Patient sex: M
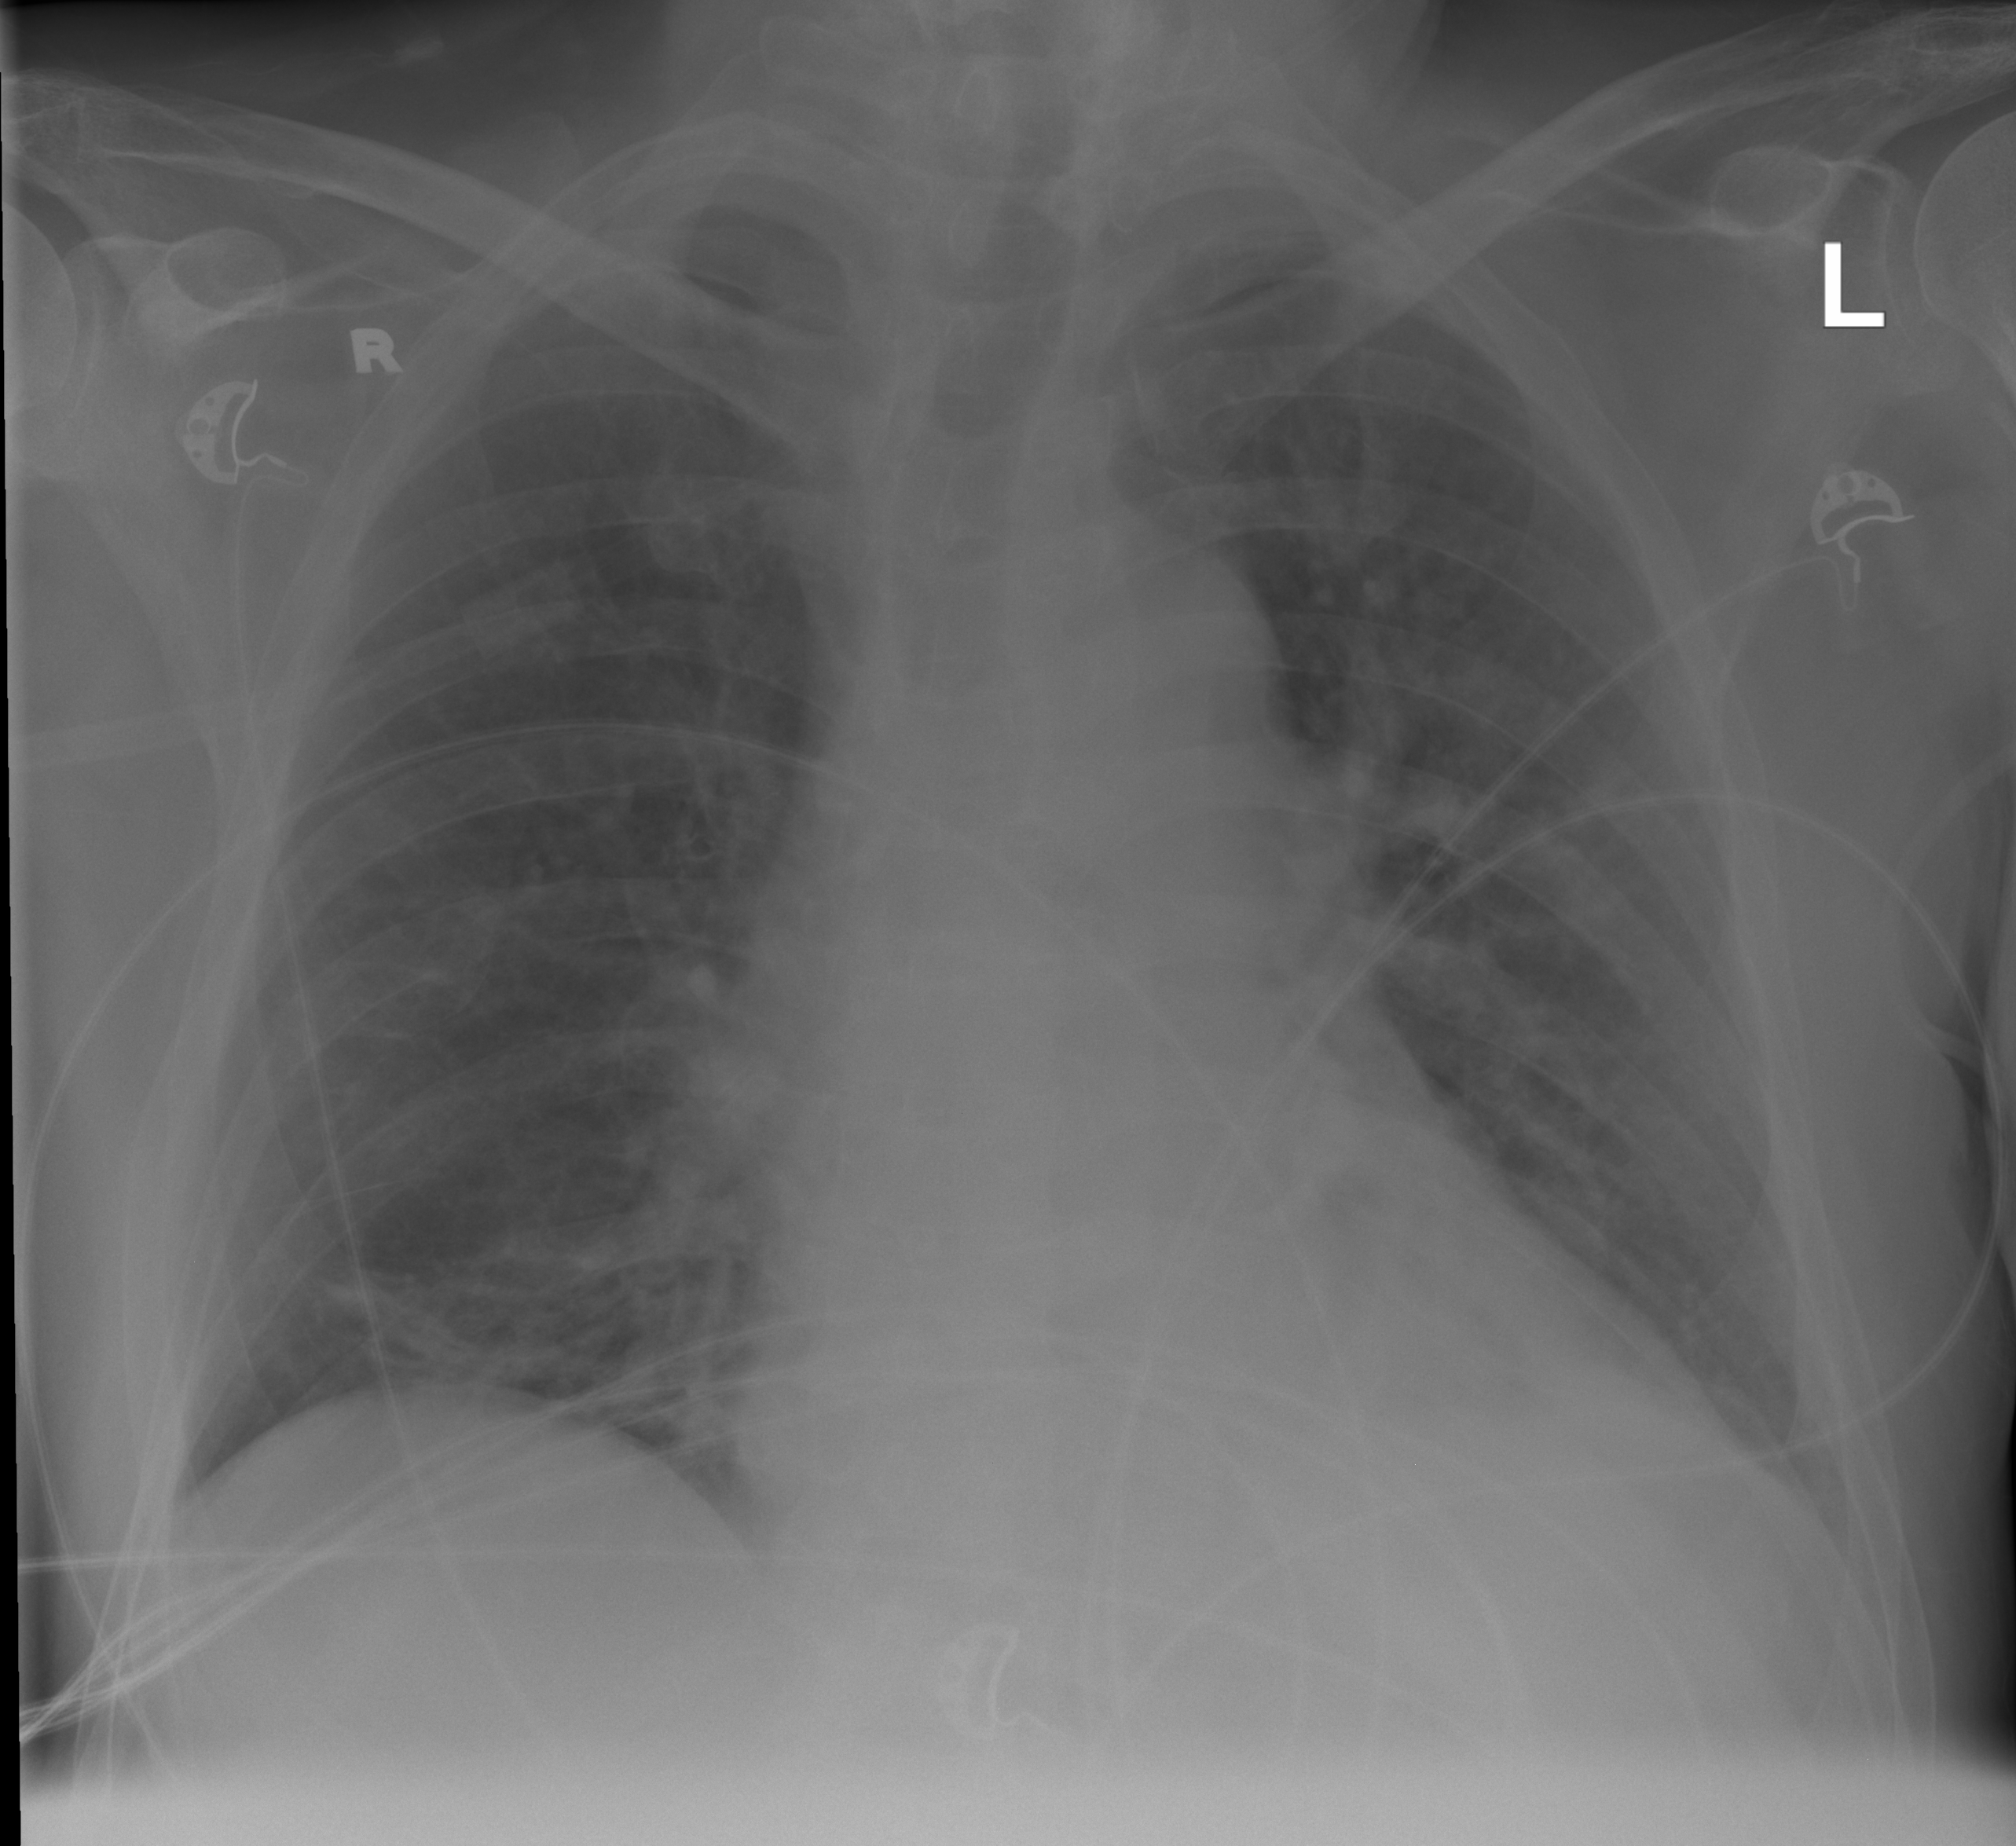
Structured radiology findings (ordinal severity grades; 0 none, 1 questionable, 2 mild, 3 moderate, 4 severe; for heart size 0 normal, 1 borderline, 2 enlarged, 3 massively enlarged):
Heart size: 2
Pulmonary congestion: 2
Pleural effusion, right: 0
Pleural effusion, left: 2
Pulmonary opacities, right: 0
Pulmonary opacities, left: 0
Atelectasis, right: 2
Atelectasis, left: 2